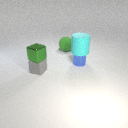
large green rubber sphere to the left of small blue metal cylinder